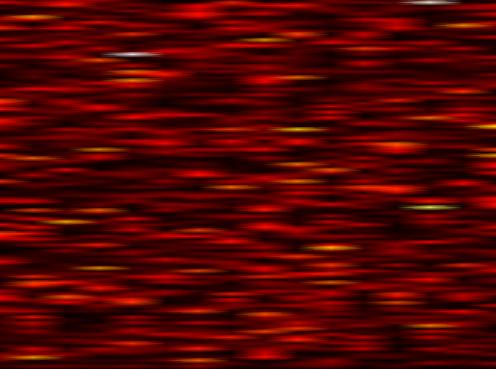
Label: FOFDM